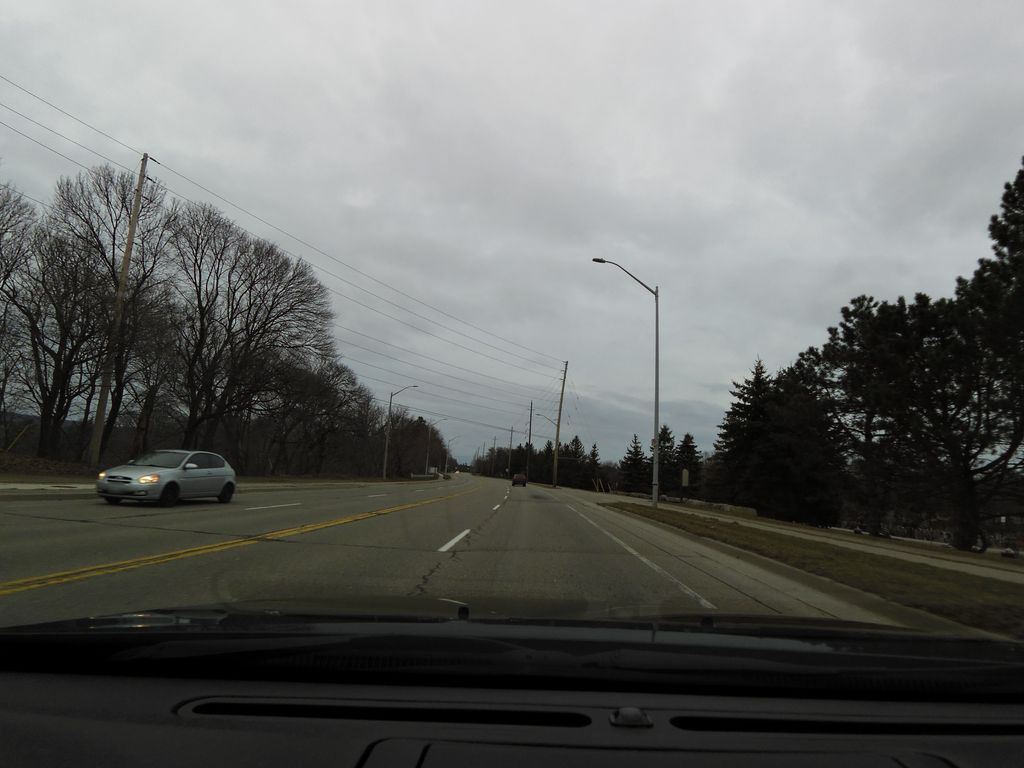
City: hamilton